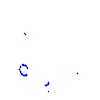
Particle: kaon